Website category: auto
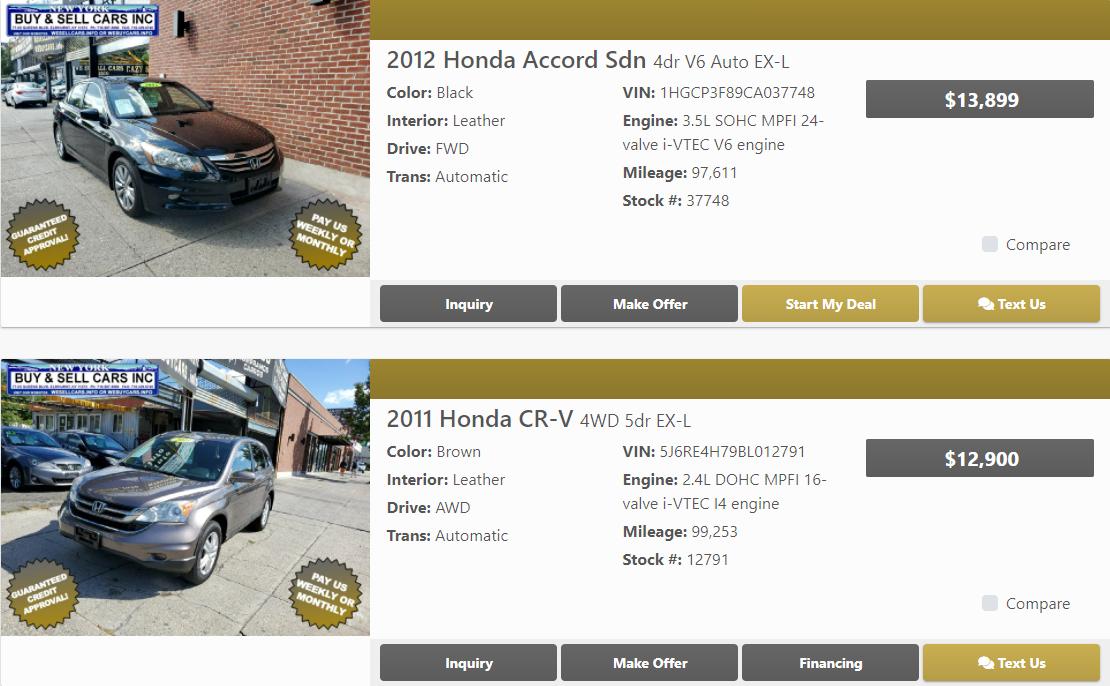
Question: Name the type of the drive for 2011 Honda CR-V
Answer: AWD

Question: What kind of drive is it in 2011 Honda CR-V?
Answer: AWD

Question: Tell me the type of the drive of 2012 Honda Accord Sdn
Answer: FWD

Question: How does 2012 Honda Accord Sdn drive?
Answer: FWD

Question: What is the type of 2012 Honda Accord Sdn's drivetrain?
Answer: FWD

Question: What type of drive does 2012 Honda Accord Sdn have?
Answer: FWD

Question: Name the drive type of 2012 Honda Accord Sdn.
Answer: FWD

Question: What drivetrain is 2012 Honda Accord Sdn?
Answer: FWD

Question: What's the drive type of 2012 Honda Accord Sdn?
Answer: FWD

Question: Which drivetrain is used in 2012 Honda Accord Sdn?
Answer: FWD

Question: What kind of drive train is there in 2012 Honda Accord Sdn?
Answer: FWD

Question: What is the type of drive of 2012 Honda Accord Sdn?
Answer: FWD

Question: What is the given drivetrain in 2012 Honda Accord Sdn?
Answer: FWD

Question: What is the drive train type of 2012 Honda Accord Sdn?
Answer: FWD

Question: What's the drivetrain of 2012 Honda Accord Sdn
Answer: FWD

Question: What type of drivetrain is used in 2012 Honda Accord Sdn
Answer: FWD

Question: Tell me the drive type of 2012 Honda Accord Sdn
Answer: FWD

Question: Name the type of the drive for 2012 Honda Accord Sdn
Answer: FWD

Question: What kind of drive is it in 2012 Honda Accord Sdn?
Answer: FWD

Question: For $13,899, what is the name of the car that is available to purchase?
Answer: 2012 Honda Accord Sdn

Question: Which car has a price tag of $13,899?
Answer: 2012 Honda Accord Sdn

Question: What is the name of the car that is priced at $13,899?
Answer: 2012 Honda Accord Sdn

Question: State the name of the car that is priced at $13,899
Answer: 2012 Honda Accord Sdn

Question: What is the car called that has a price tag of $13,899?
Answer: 2012 Honda Accord Sdn

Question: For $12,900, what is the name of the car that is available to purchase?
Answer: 2011 Honda CR-V

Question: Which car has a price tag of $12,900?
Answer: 2011 Honda CR-V

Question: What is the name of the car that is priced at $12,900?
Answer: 2011 Honda CR-V

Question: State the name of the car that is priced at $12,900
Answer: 2011 Honda CR-V

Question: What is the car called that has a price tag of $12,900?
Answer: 2011 Honda CR-V

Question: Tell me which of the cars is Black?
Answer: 2012 Honda Accord Sdn

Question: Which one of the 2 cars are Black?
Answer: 2012 Honda Accord Sdn

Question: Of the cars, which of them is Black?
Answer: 2012 Honda Accord Sdn

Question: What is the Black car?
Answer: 2012 Honda Accord Sdn

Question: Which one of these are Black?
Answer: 2012 Honda Accord Sdn

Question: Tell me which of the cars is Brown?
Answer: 2011 Honda CR-V

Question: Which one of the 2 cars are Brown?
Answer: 2011 Honda CR-V

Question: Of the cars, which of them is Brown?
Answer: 2011 Honda CR-V

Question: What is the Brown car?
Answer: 2011 Honda CR-V

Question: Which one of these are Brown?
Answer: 2011 Honda CR-V

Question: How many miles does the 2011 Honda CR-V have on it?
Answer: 99,253

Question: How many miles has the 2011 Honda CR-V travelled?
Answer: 99,253

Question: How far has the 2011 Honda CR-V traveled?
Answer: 99,253

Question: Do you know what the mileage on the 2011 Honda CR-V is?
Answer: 99,253

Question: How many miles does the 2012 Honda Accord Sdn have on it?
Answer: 97,611

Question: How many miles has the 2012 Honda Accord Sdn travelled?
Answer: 97,611

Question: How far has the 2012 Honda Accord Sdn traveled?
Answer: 97,611

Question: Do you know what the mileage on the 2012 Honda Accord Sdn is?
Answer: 97,611